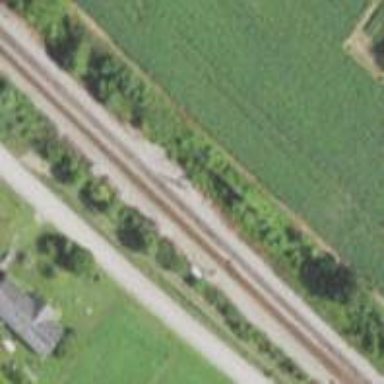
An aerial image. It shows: Railway signal.